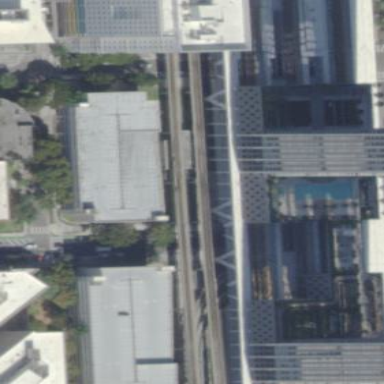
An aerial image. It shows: Train station building.